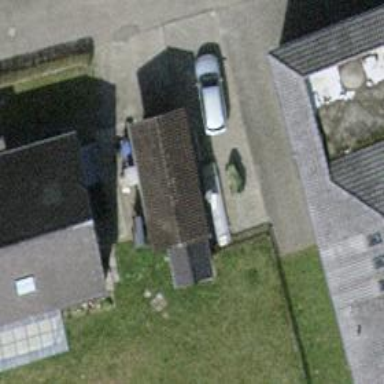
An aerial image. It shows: Garage building.